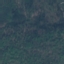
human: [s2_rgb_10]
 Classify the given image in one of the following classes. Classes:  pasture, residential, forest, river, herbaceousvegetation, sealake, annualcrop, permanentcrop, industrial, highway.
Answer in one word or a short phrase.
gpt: Forest